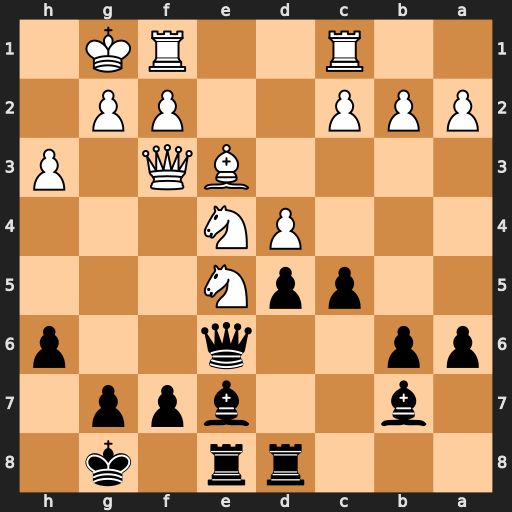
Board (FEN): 3rr1k1/1b2bpp1/pp2q2p/2ppN3/3PN3/4BQ1P/PPP2PP1/2R2RK1
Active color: b
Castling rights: -
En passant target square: -
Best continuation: dxe4 Qxf7+ Qxf7